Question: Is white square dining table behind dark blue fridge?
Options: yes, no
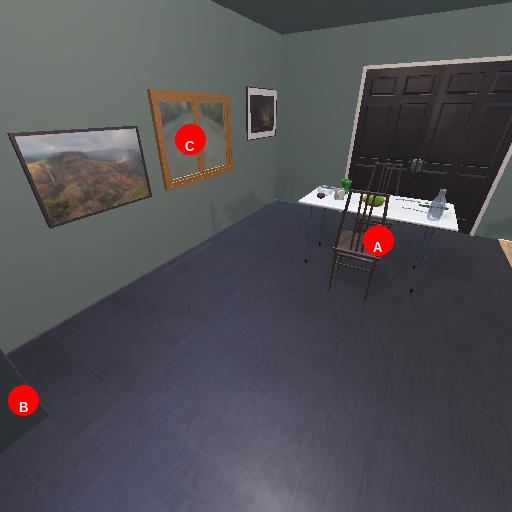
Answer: yes